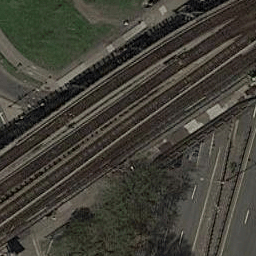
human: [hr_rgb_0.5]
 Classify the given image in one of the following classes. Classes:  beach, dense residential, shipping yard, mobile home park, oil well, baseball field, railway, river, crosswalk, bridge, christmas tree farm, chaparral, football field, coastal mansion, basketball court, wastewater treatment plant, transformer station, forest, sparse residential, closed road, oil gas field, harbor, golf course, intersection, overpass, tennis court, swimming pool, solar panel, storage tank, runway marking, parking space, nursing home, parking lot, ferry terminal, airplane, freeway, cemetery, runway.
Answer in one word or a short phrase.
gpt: railway